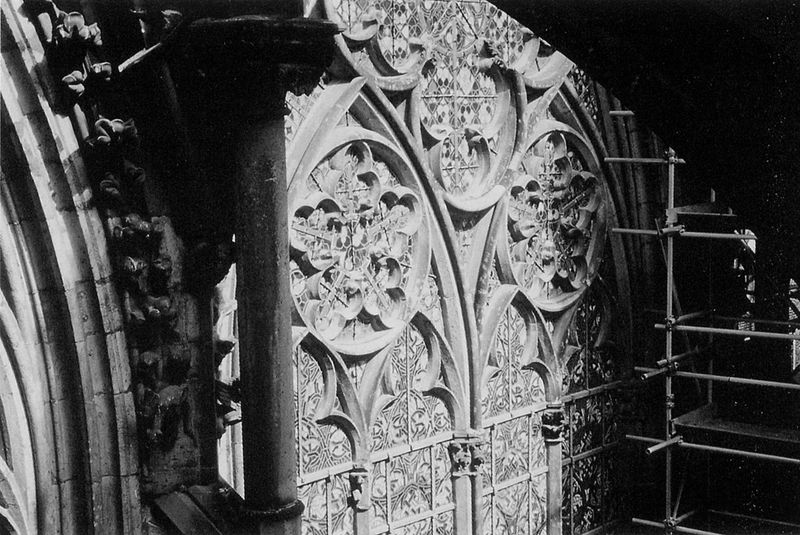
Titel: Kölner Dom St. Peter und Maria
Standort: Köln, Dom (EU - D - NRW)
Schlagwörter: blumen, bunt, fenster, frankreich, glas, paris, pfeiler, säule, säulen, blüten, rose, muster, architektur, stein, fünf, kirche, gotik, kreis, deutschland, detail, ornamente, foto, krabbe, gerüst, dom, schwarz weiss, kathedrale, photo, portal, voluten, sandstein, archivolten, glasfenster, gotisch, rosette, spitzbogen, butzenscheiben, rosetten, lanzettfenster, historisch, verziehrung, maßwerk, blei, romanisch, strebewerk, kirchenfenster, lanzett, eingerüstet, restaurierung, runde fenster, pentagramm, fensterrosette, restaurieren, prais, 1250, pentagram